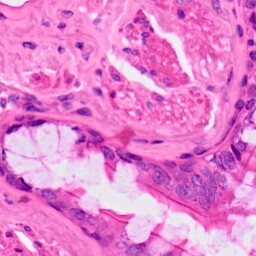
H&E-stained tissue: Lung